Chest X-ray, AP view. Patient: 40 years old, sex M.
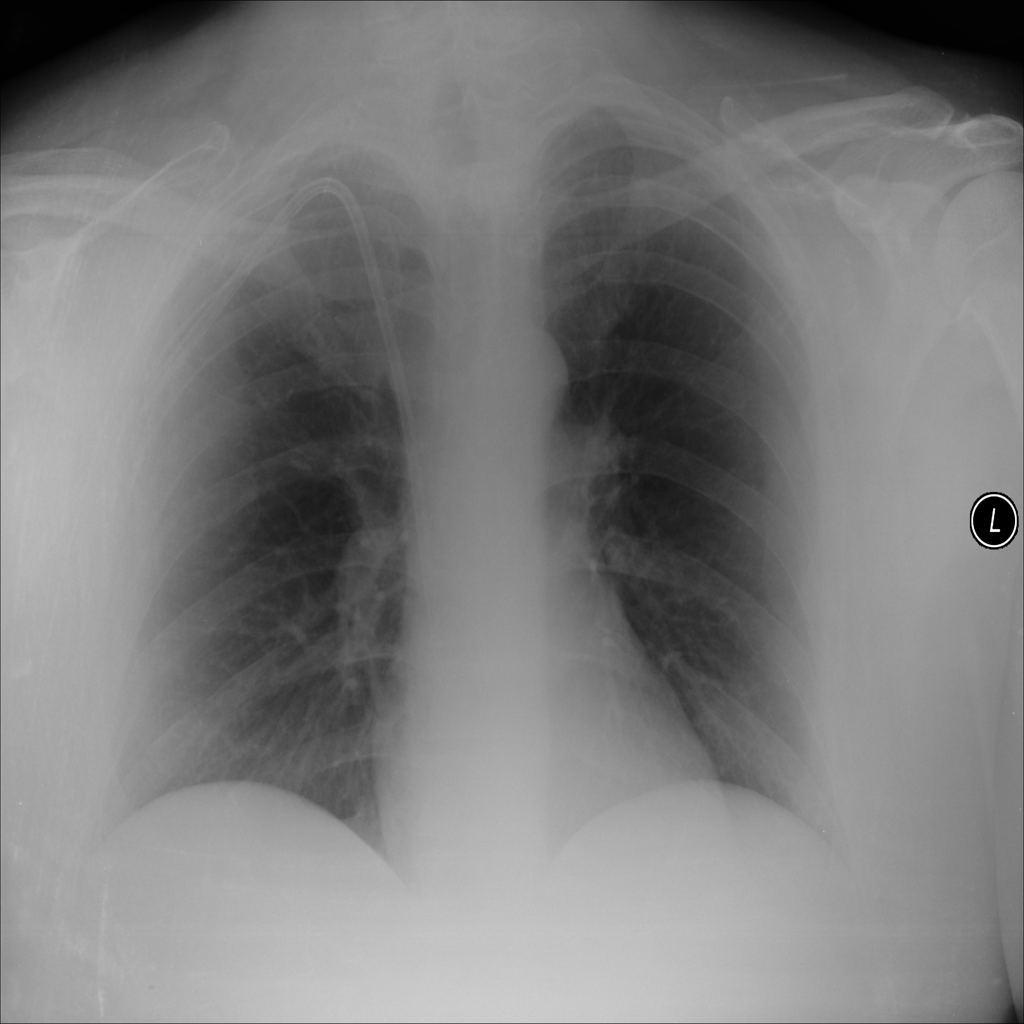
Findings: No Finding